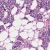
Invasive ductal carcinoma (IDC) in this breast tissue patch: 1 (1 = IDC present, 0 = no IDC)